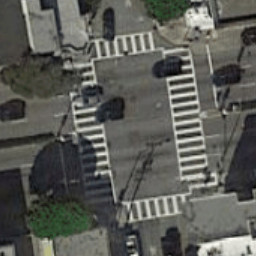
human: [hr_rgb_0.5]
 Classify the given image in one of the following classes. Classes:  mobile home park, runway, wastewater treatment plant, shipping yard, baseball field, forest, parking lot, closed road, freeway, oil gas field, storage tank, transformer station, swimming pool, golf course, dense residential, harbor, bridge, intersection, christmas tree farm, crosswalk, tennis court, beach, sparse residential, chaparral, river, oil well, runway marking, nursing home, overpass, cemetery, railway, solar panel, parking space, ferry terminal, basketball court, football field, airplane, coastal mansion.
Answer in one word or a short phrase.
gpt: crosswalk